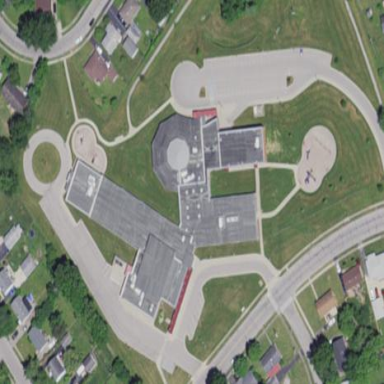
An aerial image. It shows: School building.